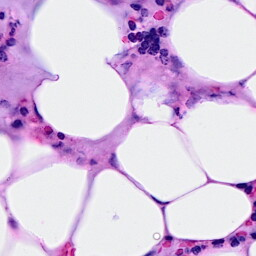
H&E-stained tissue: Breast